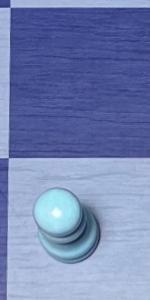
Label: Pawn_White